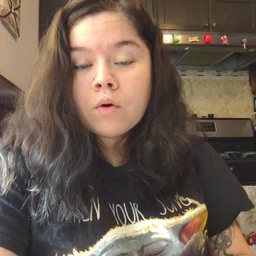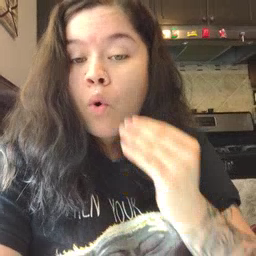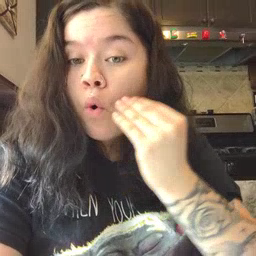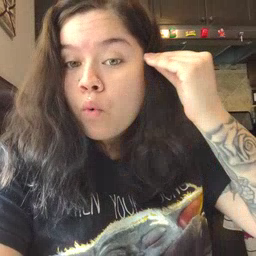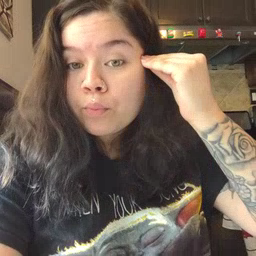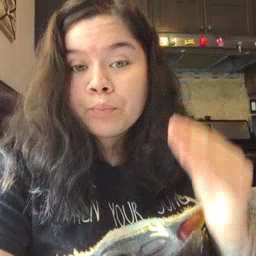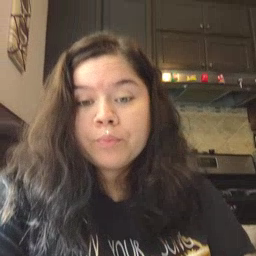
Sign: home